Question: I developed an application in BlackBerry playbook native sdk using QNX. I try to test it on simulator(running in vmware) an error occurred like '"'Downloading and starting the application...' has encoundered a problem"'. The screenshot attached below
I tested it on developer alpha device and woks fine.
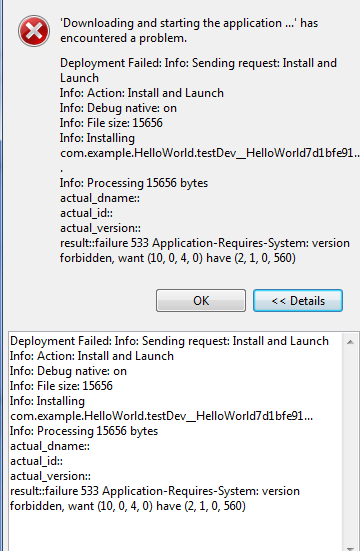
Answer: It looks like you are trying to run an application built using the BlackBerry 10 NDK on a BlackBerry PlayBook running PlayBook OS 2.1.0. Typically, applications built in the NDK are forwards compatible, but not backwards compatible.
You'll need to use the version 2.x BlackBerry NDK to build the application for your PlayBook running 2.1.0.